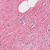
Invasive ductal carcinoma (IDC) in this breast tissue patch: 0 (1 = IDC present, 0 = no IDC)